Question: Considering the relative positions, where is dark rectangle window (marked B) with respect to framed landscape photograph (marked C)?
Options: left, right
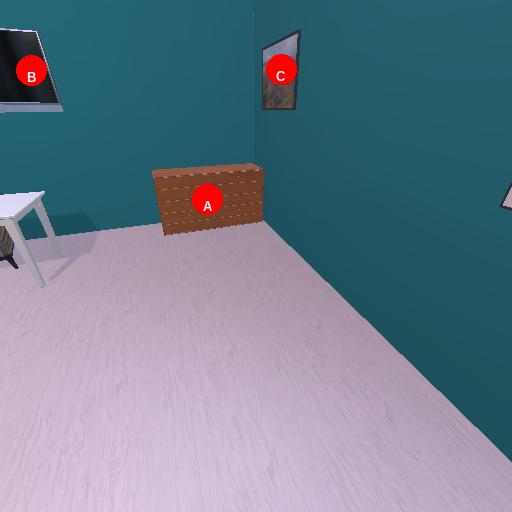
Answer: left